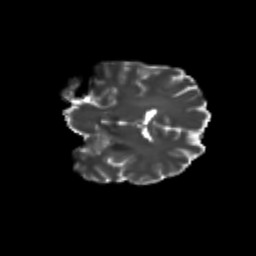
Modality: T2w
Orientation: coronal
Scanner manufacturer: siemens
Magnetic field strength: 3 T
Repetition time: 9.2 s
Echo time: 0.084 s